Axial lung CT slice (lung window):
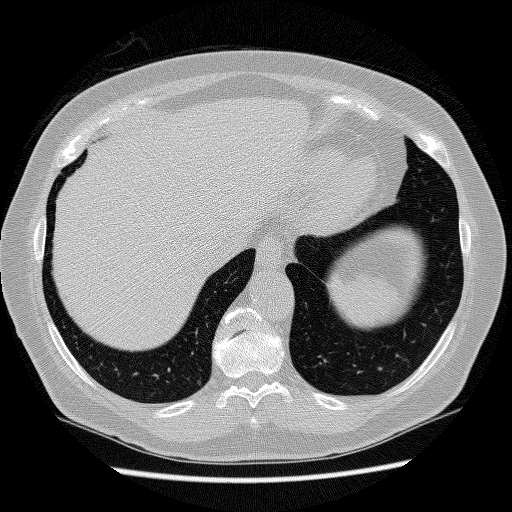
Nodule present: no